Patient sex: M
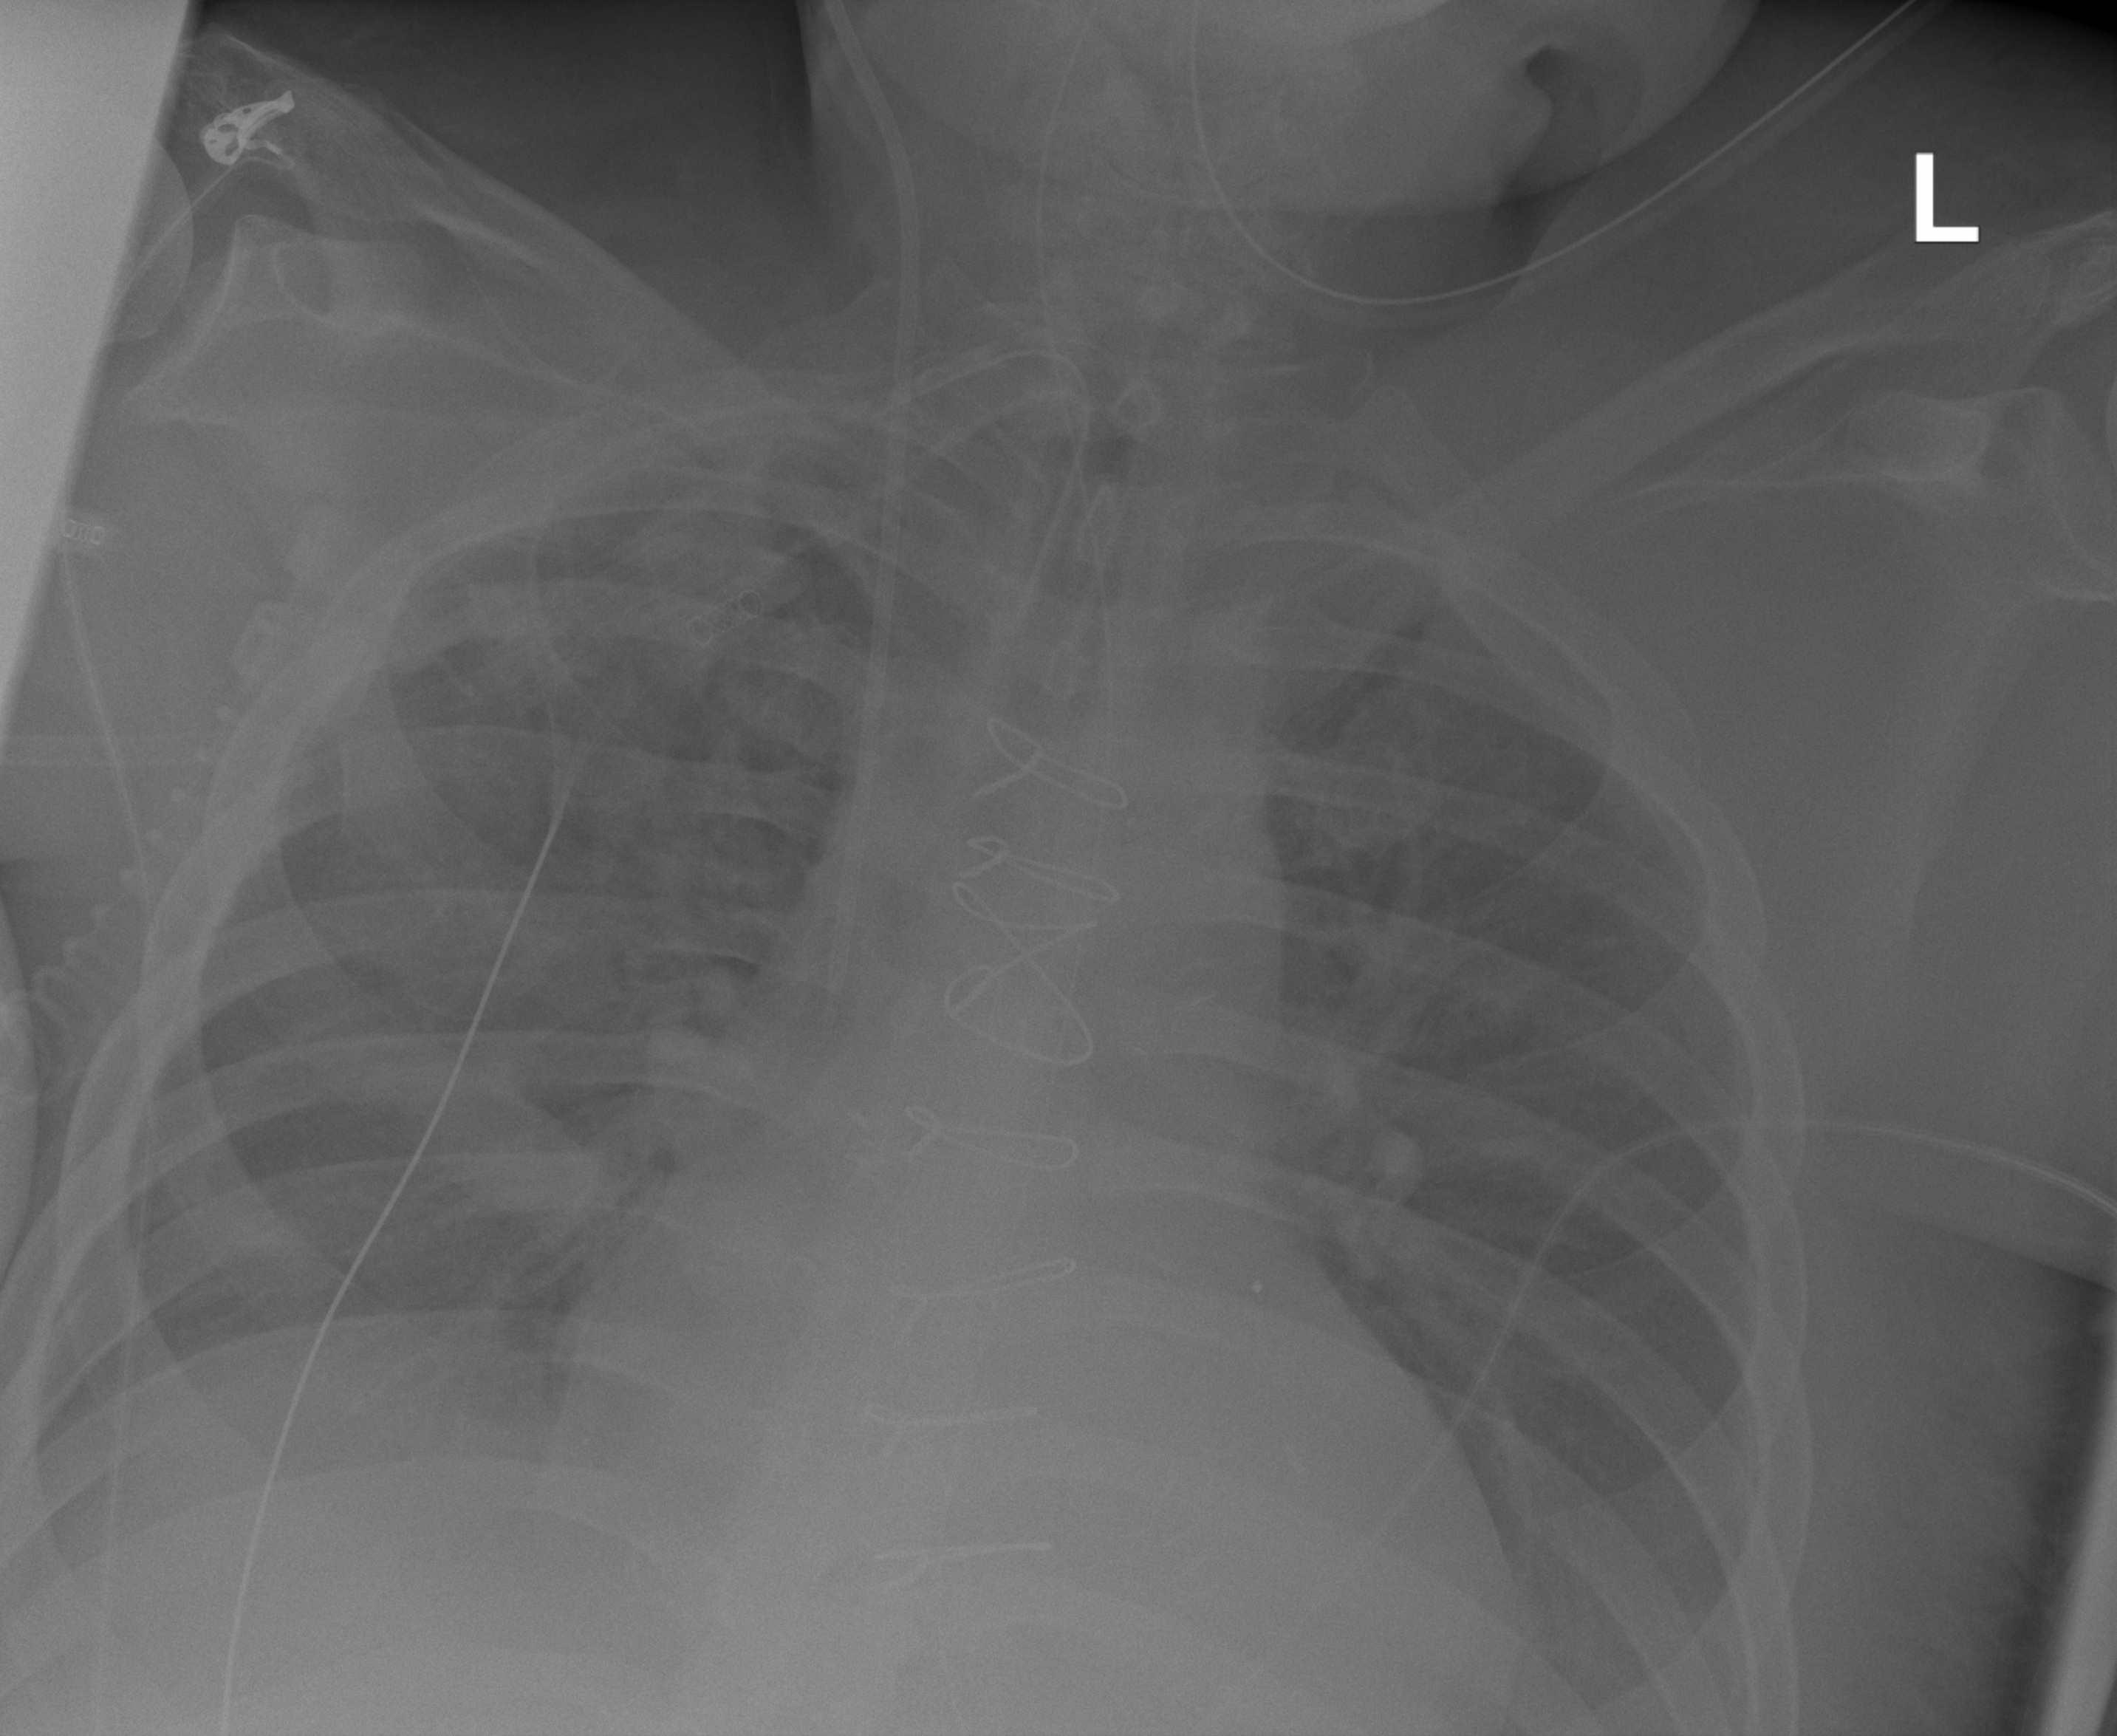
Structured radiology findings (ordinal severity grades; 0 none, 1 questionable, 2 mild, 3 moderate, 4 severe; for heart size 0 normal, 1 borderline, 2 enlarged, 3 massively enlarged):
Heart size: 2
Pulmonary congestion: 0
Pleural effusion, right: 3
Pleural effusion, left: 2
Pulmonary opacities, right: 0
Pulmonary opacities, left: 0
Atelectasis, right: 3
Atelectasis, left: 2